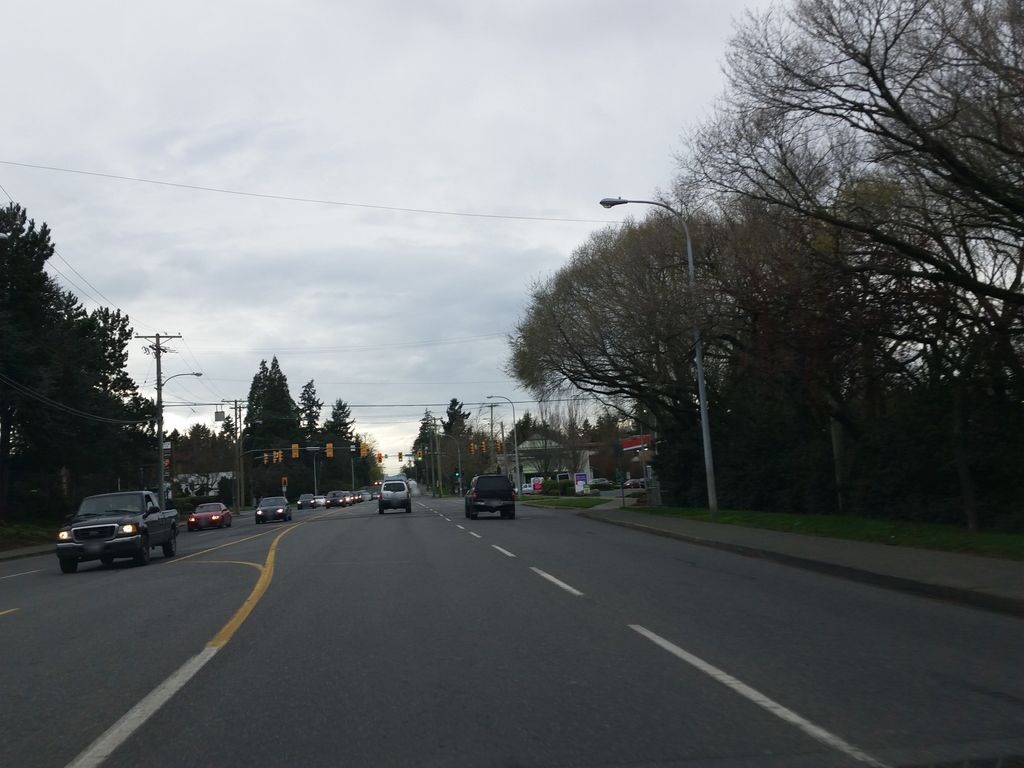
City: victoria